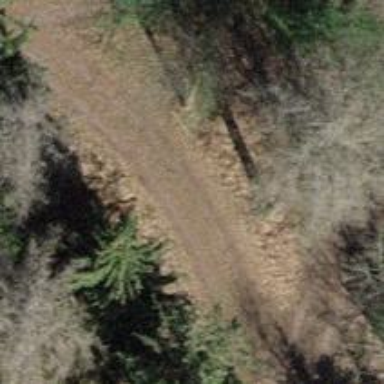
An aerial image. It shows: Track with compacted grade3 surface.